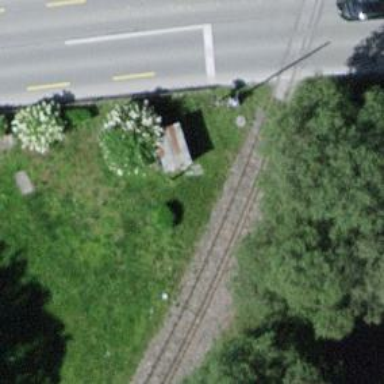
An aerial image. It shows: Railway spur service.